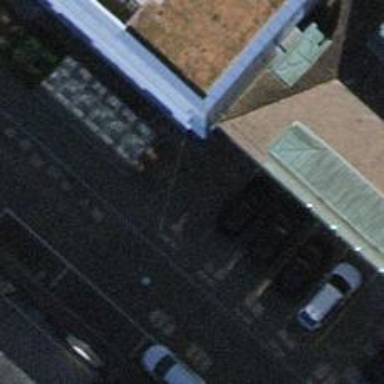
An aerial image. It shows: Car-sharing service available at this location.